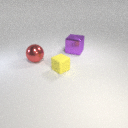
large purple metal cube to the right of large red metal sphere